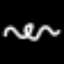
Label: squiggle